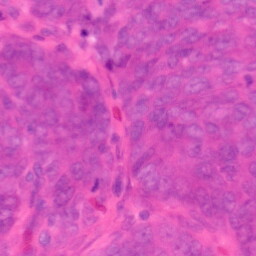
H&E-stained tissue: Colon